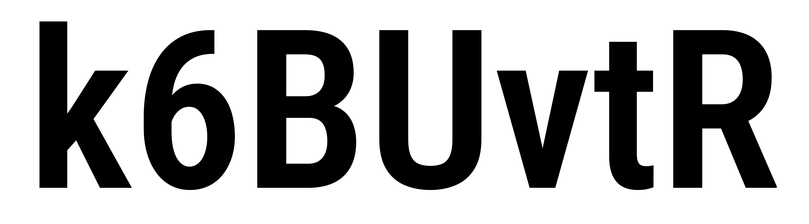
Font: Roboto_Condensed_SemiBold